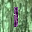
Label: 1